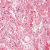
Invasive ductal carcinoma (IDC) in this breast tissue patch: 0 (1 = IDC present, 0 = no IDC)